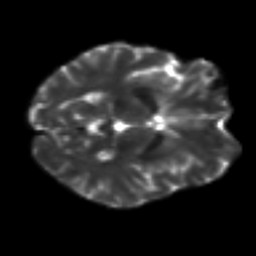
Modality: T2w
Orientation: axial
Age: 35
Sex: female
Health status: ill
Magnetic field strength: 3 T
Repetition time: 9 s
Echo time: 0.093 s